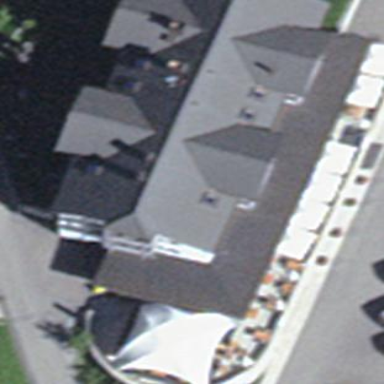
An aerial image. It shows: Hotel building.